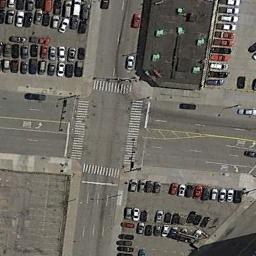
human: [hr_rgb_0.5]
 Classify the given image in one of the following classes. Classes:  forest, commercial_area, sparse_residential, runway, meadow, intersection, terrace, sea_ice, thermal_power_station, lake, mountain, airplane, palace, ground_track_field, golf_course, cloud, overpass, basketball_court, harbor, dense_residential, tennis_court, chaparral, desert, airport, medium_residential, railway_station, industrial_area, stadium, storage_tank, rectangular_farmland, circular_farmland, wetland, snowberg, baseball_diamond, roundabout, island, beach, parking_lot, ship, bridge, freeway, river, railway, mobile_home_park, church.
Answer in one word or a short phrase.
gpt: intersection